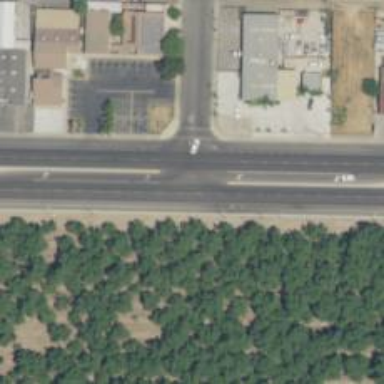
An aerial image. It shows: Primary road with asphalt surface.